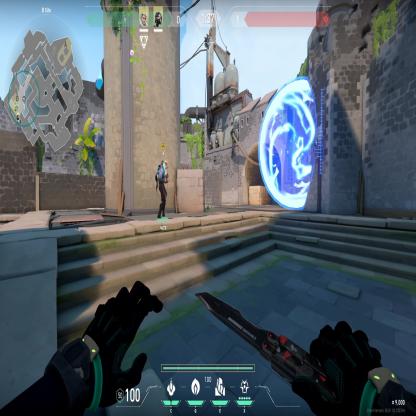
Label: teammate